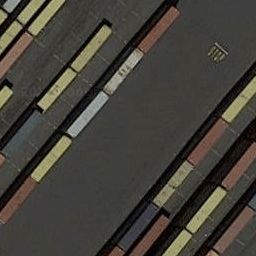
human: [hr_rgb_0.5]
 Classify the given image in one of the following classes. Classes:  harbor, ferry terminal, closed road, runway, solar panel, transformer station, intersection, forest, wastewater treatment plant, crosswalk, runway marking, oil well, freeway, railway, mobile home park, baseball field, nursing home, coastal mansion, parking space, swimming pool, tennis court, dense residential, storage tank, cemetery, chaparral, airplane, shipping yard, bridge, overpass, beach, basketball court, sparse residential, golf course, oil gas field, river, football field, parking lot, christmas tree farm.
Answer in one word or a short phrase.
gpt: shipping yard